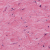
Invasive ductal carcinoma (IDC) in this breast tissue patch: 0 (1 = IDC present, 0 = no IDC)